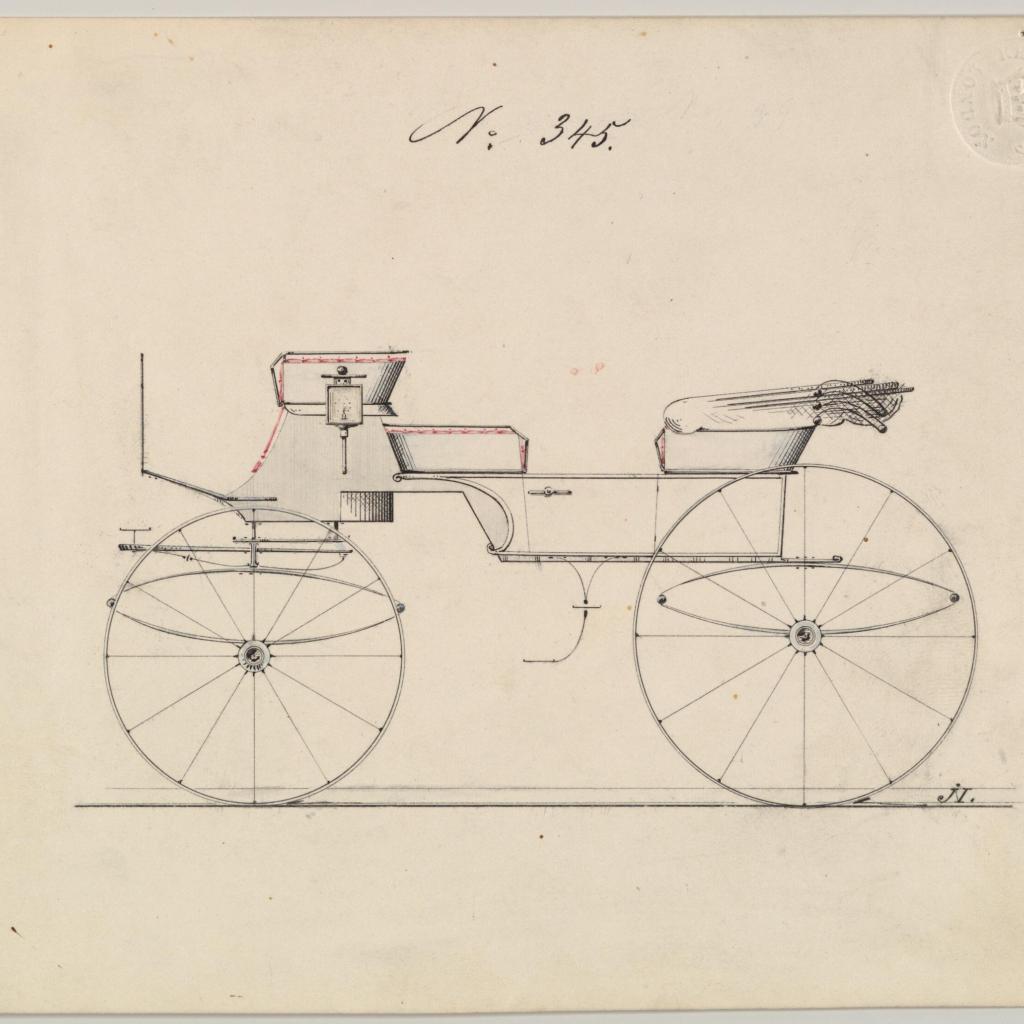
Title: Design for Vis-à-vis, no. 345
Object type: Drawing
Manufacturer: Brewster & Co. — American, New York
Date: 1850–70
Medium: Pen and black ink with red ink
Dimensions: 6 1/16 x 7 5/8 in. (15.4 x 19.4 cm)
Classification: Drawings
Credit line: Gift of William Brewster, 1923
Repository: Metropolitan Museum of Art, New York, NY